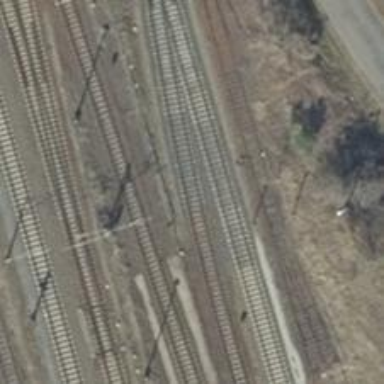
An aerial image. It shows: Rail siding with electrified contact lines.